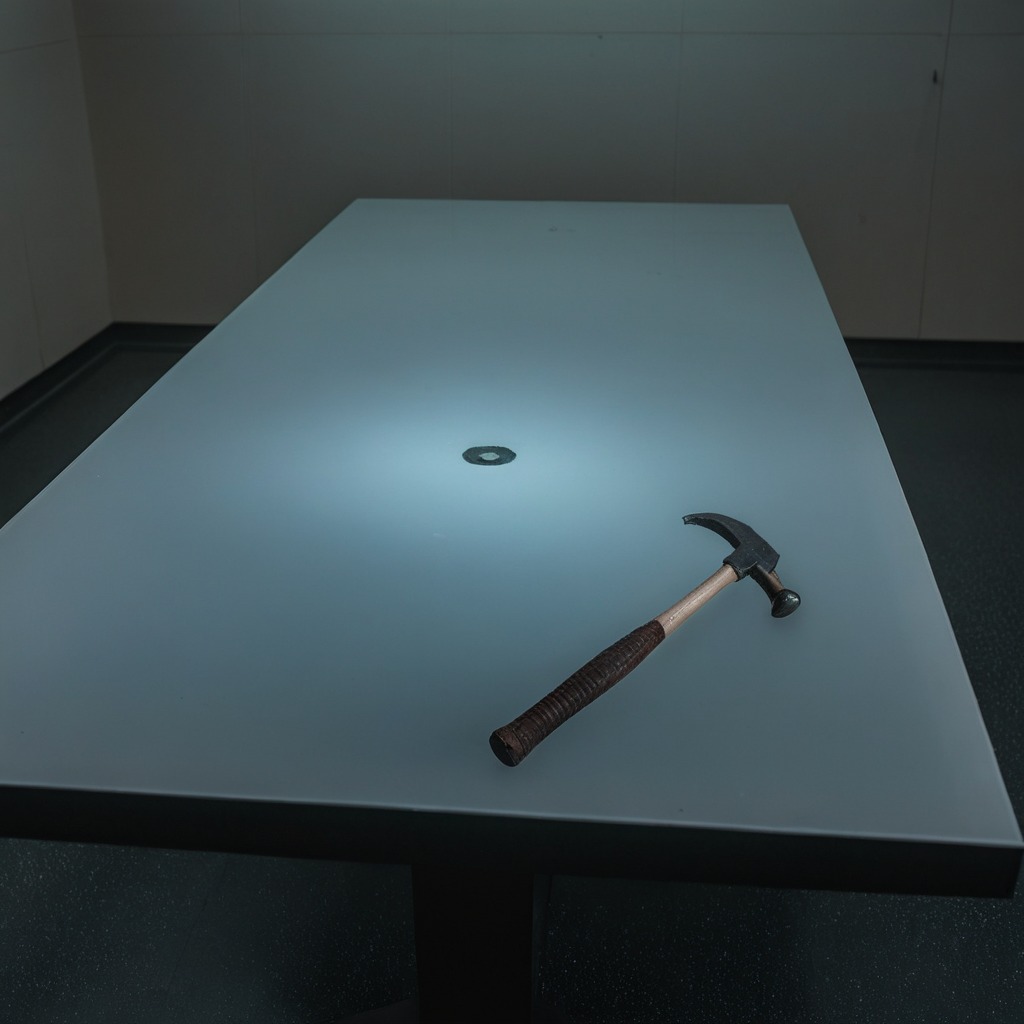
A hammer is lying on the clean empty table in a railway signal maintenance room.